Question: I'm trying to add this <URL> but when I try to sync Gradle the compiler give me this error:
> Error:(6, 13) Failed to resolve:
com.github.castorflex.smoothprogressbar:library:1.1.0
And if that matter to solve this problem, I'm having <URL> other problem in my project posted in stack overflow.
This is how it looks my project structure:

And this are the build.grade files of all the projects
Main warper project (guestperience 1.0.1 Moncloa De San Lazaro):
'''
// Top-level build file where you can add configuration options common to all sub-projects/modules.
buildscript {
repositories {
jcenter()
}
dependencies {
classpath 'com.android.tools.build:gradle:1.2.0'
}
}
'''
goSmart.guestperience.MoncloaDeSanLazaro (this is where I code):
'''
apply plugin: 'com.android.application'
dependencies {
compile fileTree(dir: 'libs', include: '*.jar')
compile project(':librarySmartHotel')
compile 'com.google.android.gms:play-services:7.3.0'
compile 'com.github.castorflex.smoothprogressbar:library:1.1.0'
}
android {
compileSdkVersion 16
buildToolsVersion "22.0.1"
sourceSets {
main {
manifest.srcFile 'AndroidManifest.xml'
java.srcDirs = ['src']
resources.srcDirs = ['src']
aidl.srcDirs = ['src']
renderscript.srcDirs = ['src']
res.srcDirs = ['res']
assets.srcDirs = ['assets']
}
// Move the tests to tests/java, tests/res, etc...
instrumentTest.setRoot('tests')
// Move the build types to build-types/<type>
// For instance, build-types/debug/java, build-types/debug/AndroidManifest.xml, ...
// This moves them out of them default location under src/<type>/... which would
// conflict with src/ being used by the main source set.
// Adding new build types or product flavors should be accompanied
// by a similar customization.
debug.setRoot('build-types/debug')
release.setRoot('build-types/release')
}
}
'''
librarySmartHotel:
'''
apply plugin: 'com.android.library'
dependencies {
compile fileTree(dir: 'libs', include: '*.jar')
compile project(':main')
}
android {
compileSdkVersion 16
buildToolsVersion '22.0.1'
sourceSets {
main {
manifest.srcFile 'AndroidManifest.xml'
java.srcDirs = ['src']
resources.srcDirs = ['src']
aidl.srcDirs = ['src']
renderscript.srcDirs = ['src']
res.srcDirs = ['res']
assets.srcDirs = ['assets']
}
// Move the tests to tests/java, tests/res, etc...
instrumentTest.setRoot('tests')
// Move the build types to build-types/<type>
// For instance, build-types/debug/java, build-types/debug/AndroidManifest.xml, ...
// This moves them out of them default location under src/<type>/... which would
// conflict with src/ being used by the main source set.
// Adding new build types or product flavors should be accompanied
// by a similar customization.
debug.setRoot('build-types/debug')
release.setRoot('build-types/release')
}
}
'''
main:
'''
apply plugin: 'com.android.library'
dependencies {
compile fileTree(dir: 'libs', include: '*.jar')
}
android {
compileSdkVersion 16
buildToolsVersion '22.0.1'
sourceSets {
main {
manifest.srcFile 'AndroidManifest.xml'
java.srcDirs = ['src']
resources.srcDirs = ['src']
aidl.srcDirs = ['src']
renderscript.srcDirs = ['src']
res.srcDirs = ['res']
assets.srcDirs = ['assets']
}
// Move the tests to tests/java, tests/res, etc...
instrumentTest.setRoot('tests')
// Move the build types to build-types/<type>
// For instance, build-types/debug/java, build-types/debug/AndroidManifest.xml, ...
// This moves them out of them default location under src/<type>/... which would
// conflict with src/ being used by the main source set.
// Adding new build types or product flavors should be accompanied
// by a similar customization.
debug.setRoot('build-types/debug')
release.setRoot('build-types/release')
}
}
'''
I'm thinking that some configuration is missing (maybe), the true is that I'm super lost.
The only think I can see is that the library is not even downloading in the External Libraries section.
I can see that is something global in my Android Studio, I'm not able to add anything from another data repository.
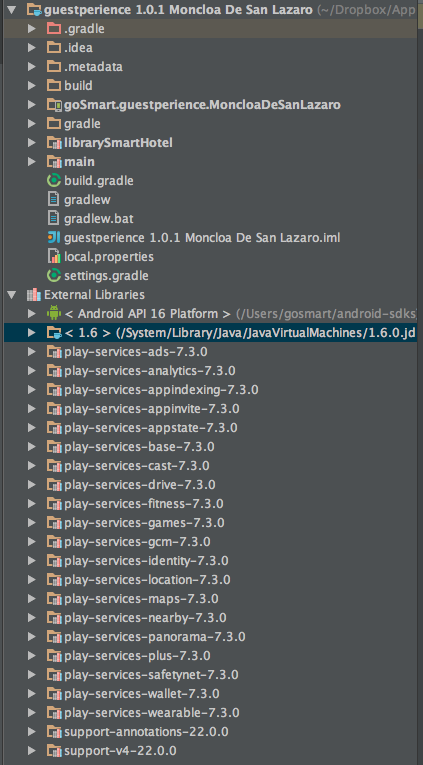
Answer: You just have to add this at the beginning of the file:
'''
repositories {
mavenCentral()
}
'''
Check if File -> Build,Execution,Deployment-> Maven/Gradle "Offline work" is enabled, if so just disable it and Sync Gradle.
This was all.
And in my case I have also added this because of the Play Services:
'''
defaultConfig {
multiDexEnabled true
}
'''
You will end with a file like this:
apply plugin: 'com.android.application'
'''
repositories {
mavenCentral()
}
dependencies {
compile fileTree(dir: 'libs', include: '*.jar')
compile project(':librarySmartHotel')
compile 'com.github.castorflex.smoothprogressbar:library:1.1.0'
compile 'com.google.android.gms:play-services:6.5.87'
}
android {
compileSdkVersion 19
buildToolsVersion "22.0.1"
defaultConfig {
multiDexEnabled true
}
sourceSets {
main {
manifest.srcFile 'AndroidManifest.xml'
java.srcDirs = ['src']
resources.srcDirs = ['src']
aidl.srcDirs = ['src']
renderscript.srcDirs = ['src']
res.srcDirs = ['res']
assets.srcDirs = ['assets']
}
// Move the tests to tests/java, tests/res, etc...
instrumentTest.setRoot('tests')
// Move the build types to build-types/<type>
// For instance, build-types/debug/java, build-types/debug/AndroidManifest.xml, ...
// This moves them out of them default location under src/<type>/... which would
// conflict with src/ being used by the main source set.
// Adding new build types or product flavors should be accompanied
// by a similar customization.
debug.setRoot('build-types/debug')
release.setRoot('build-types/release')
}
}
'''